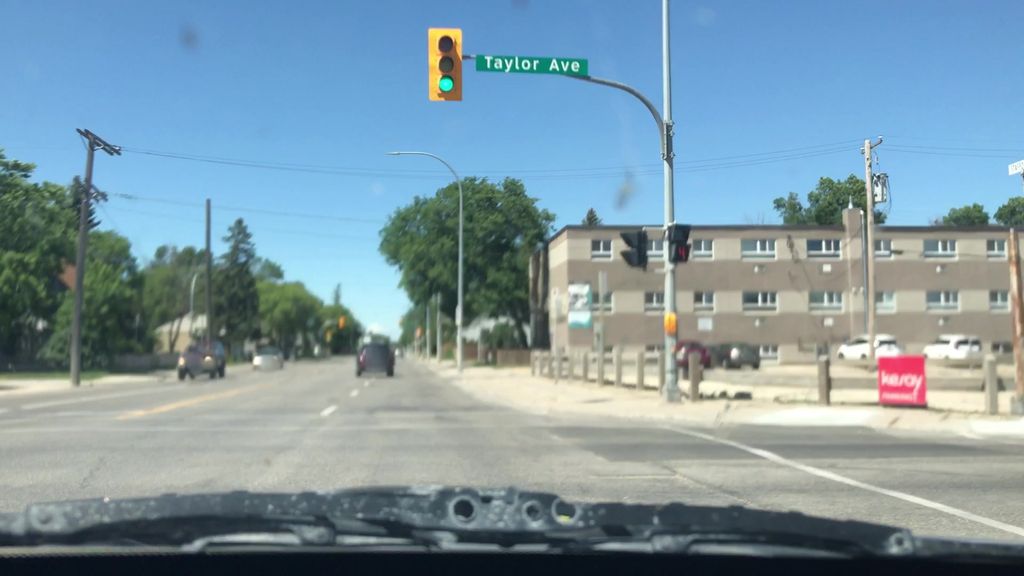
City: winnipeg